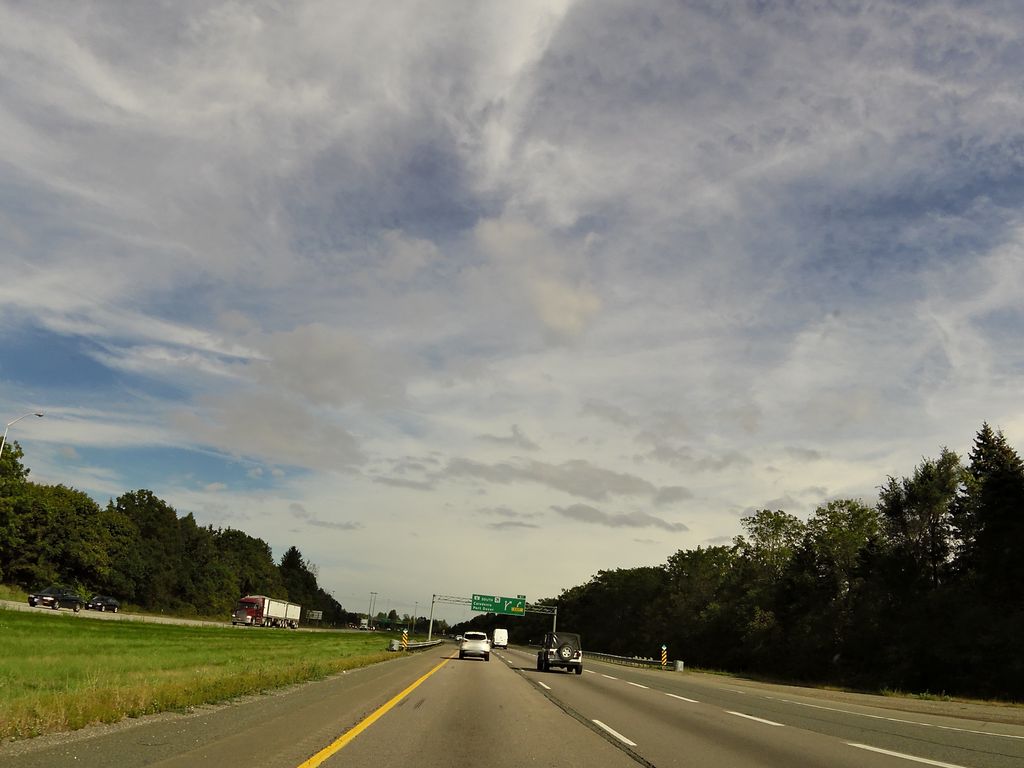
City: hamilton